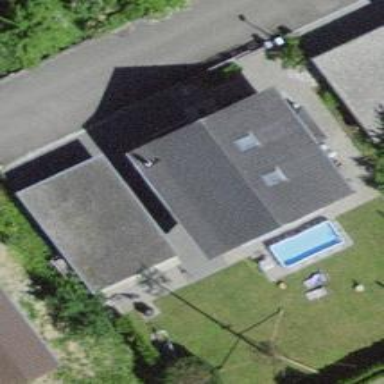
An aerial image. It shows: View of roof of building.